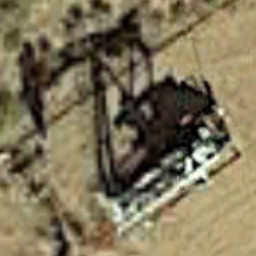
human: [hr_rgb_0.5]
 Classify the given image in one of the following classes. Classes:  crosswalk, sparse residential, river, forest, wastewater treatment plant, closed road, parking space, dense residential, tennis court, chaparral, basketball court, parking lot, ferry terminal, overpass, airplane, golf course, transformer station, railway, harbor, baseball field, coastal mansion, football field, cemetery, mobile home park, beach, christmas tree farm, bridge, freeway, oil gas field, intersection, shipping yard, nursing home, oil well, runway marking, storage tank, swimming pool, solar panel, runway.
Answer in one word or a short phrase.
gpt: oil well